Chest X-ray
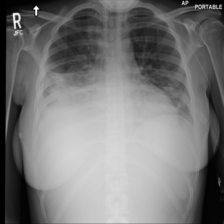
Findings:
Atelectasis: negative
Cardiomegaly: negative
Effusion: negative
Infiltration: negative
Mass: negative
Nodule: negative
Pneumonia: negative
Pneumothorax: negative
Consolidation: negative
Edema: negative
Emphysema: negative
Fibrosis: negative
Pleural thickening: negative
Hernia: negative